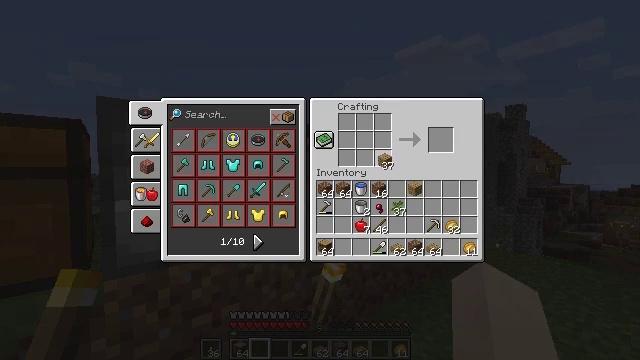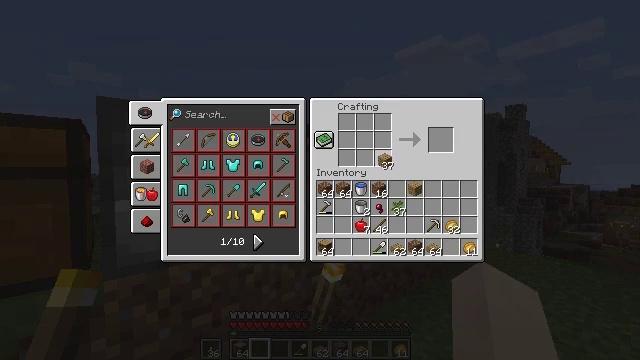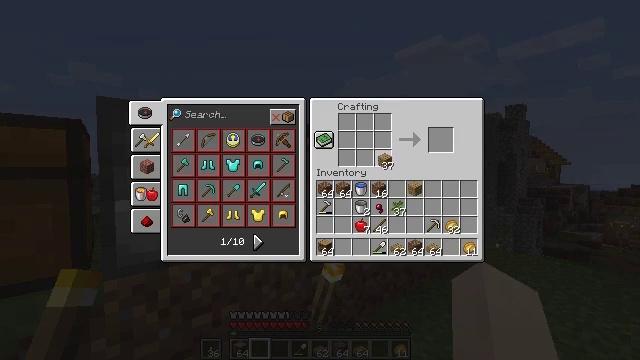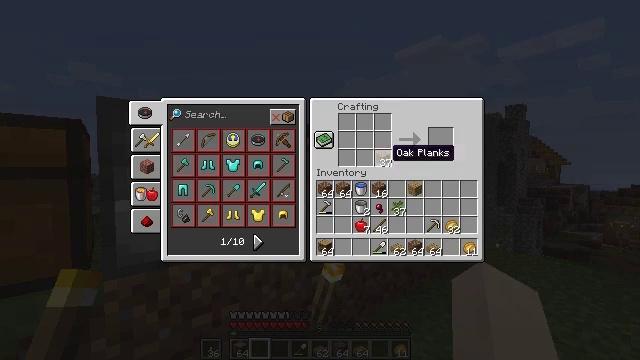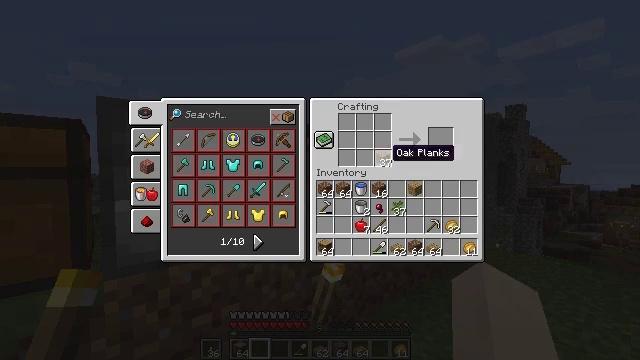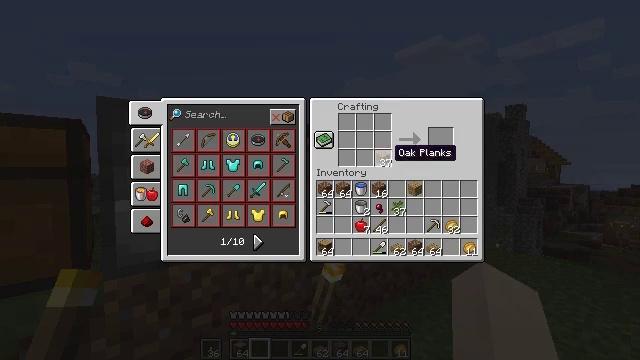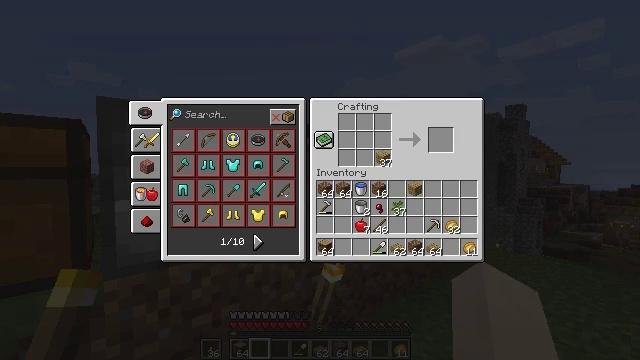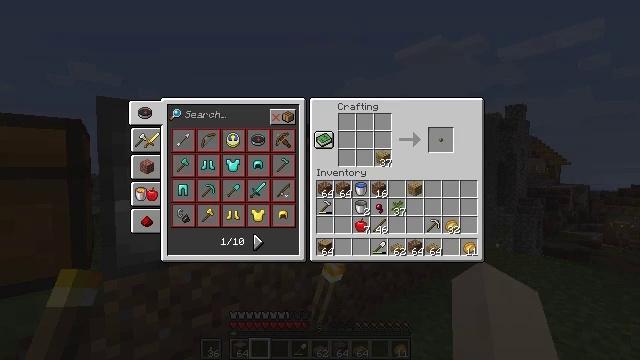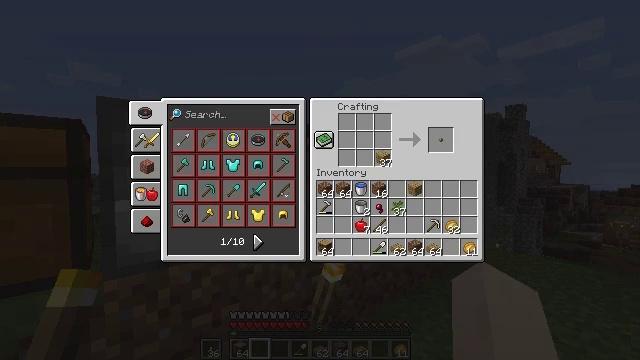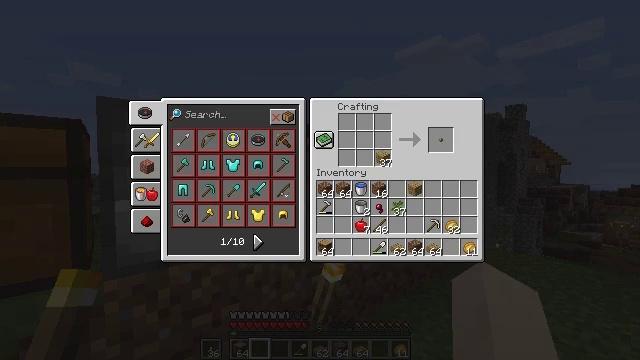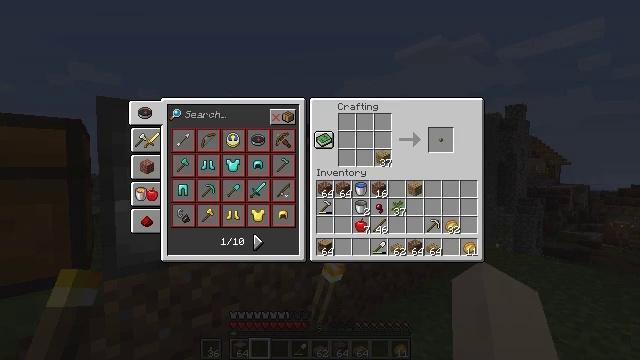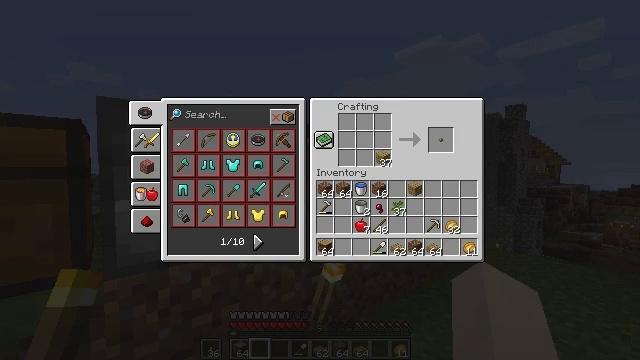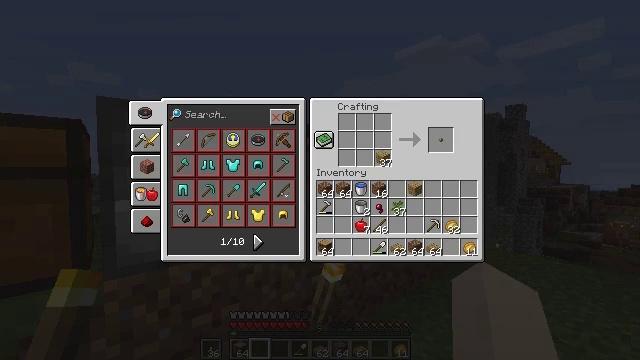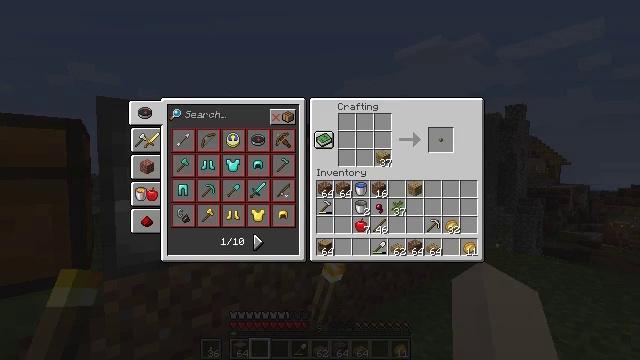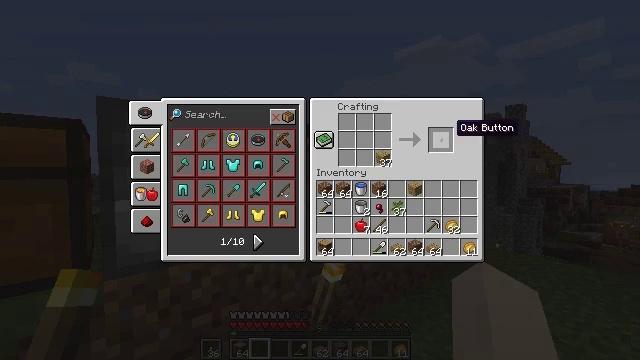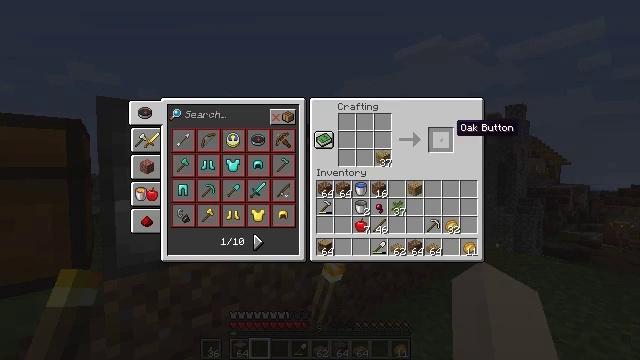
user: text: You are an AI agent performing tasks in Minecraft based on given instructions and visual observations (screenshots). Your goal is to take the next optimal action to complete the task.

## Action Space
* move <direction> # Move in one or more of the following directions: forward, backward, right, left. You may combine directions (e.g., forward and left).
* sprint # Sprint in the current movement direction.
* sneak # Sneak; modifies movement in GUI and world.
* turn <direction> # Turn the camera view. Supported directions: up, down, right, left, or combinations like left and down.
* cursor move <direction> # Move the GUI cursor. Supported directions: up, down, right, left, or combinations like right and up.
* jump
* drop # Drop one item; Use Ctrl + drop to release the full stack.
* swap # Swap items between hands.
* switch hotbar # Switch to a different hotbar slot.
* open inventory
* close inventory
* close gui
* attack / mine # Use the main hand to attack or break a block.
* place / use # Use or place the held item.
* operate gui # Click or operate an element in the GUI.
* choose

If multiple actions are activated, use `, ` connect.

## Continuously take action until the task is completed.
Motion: motion action
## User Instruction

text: Make an oak button in the crafting grid.
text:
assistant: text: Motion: operate gui
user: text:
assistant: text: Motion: operate gui
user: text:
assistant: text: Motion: no_op
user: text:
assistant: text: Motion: no_op
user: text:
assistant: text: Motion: no_op
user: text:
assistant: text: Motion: cursor move right
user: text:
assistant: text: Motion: cursor move right
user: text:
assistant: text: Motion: cursor move right
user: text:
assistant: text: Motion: sneak
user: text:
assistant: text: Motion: sneak
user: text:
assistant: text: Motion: sneak
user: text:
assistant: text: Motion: sneak
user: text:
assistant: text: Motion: sneak
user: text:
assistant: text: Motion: sneak
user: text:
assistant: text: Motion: sneak
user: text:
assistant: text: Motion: sneak, operate gui
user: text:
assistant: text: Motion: sneak, operate gui
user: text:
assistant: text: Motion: sneak, operate gui
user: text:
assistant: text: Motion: sneak
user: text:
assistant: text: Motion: sneak
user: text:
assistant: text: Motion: sneak